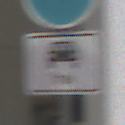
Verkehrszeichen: MehrfachbesetzePersonenkraftwagenFrei
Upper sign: Busssonderstreifen
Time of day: Midday
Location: Roofed (Urban)
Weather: Overcast
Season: NotSpecified
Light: Artificial